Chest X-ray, PA view. Patient: 45 years old, sex F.
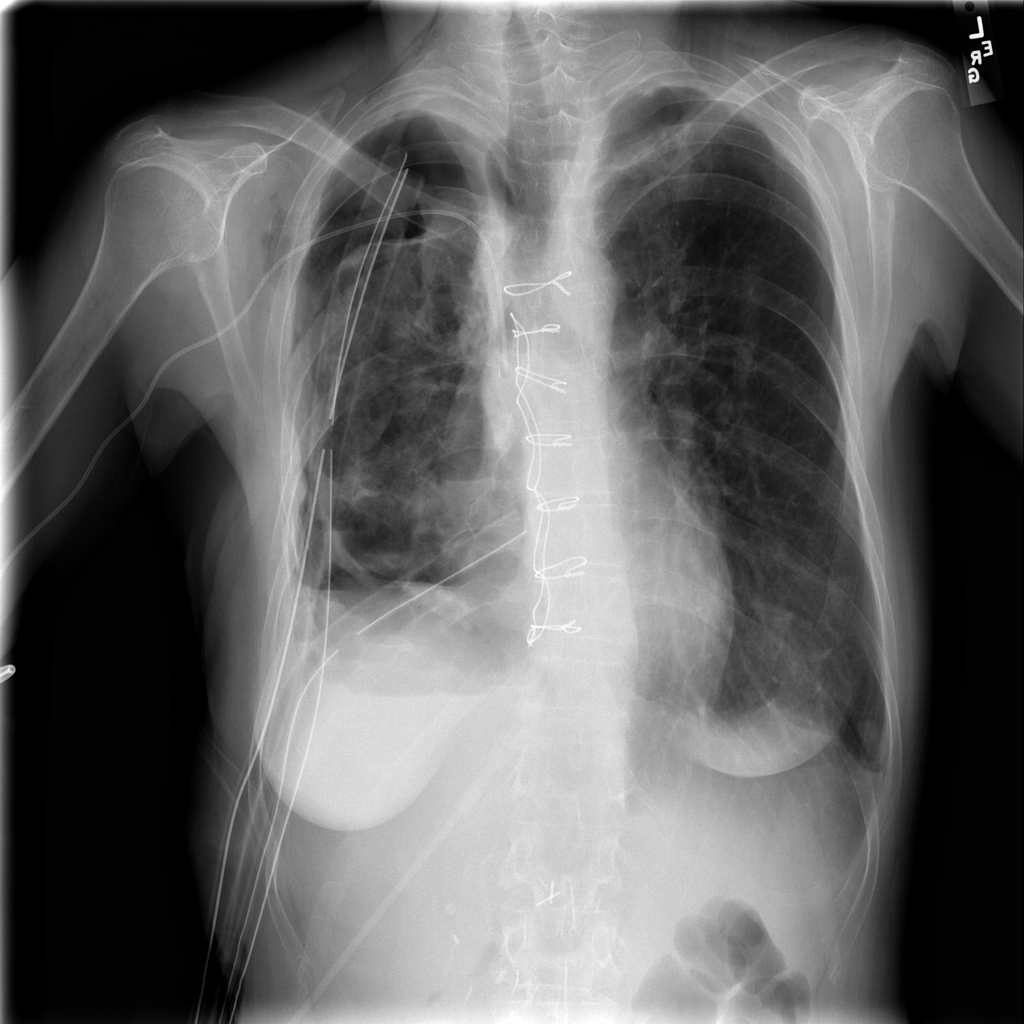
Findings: Consolidation, Fibrosis, Pneumothorax